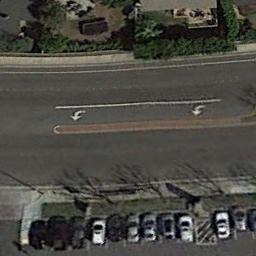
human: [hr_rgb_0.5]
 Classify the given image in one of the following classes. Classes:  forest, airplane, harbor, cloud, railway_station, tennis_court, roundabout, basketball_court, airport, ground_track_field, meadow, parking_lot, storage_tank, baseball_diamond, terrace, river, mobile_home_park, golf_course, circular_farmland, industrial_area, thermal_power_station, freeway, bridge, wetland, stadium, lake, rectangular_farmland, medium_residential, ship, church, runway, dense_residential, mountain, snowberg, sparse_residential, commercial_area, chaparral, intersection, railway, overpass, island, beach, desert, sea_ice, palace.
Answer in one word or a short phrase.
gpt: freeway